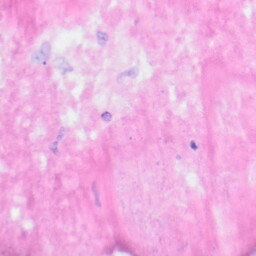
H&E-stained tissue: Kidney